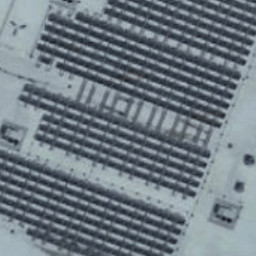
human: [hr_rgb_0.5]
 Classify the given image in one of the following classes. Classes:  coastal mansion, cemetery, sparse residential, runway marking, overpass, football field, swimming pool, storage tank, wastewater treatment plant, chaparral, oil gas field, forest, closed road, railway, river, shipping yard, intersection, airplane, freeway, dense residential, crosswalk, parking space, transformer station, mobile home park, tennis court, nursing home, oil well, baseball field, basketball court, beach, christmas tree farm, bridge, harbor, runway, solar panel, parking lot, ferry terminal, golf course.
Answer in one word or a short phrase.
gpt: solar panel